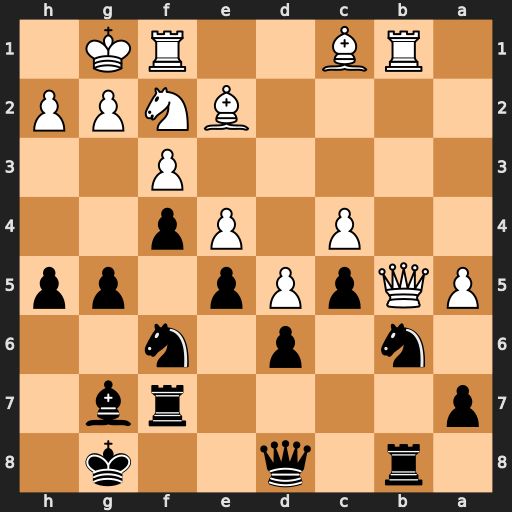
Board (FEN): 1r1q2k1/p4rb1/1n1p1n2/PQpPp1pp/2P1Pp2/5P2/4BNPP/1RB2RK1
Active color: b
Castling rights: -
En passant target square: -
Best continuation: Nbd7 Bd2 Rxb5